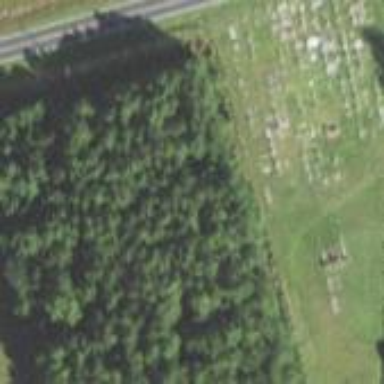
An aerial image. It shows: Grave yard.